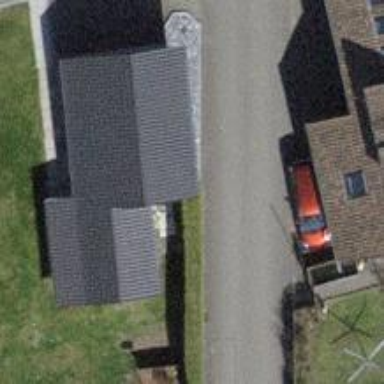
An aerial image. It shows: Building with tile roof.